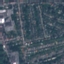
Land use / land cover: Residential